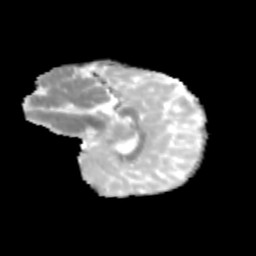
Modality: MD
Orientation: sagittal
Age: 11
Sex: female
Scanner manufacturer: siemens
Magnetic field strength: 3 T
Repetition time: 3.8 s
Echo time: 0.07 s